Question: I have the following data that I wish to plot in a bar graph in MatLab:
'''
publications = [15 12 35 12 19 14 21 15 7 16 40 28 6 13 16 6 7 22 23 16 45];
bar(publications,0.4)
set(gca,'XTickLabel',{'G1','G2','G3','G4','G5','G6','G7','G8','G9','G10',...
'G11','G12','G14','G16','G17','G18','G19','G20','G21','G22','G23'})
'''
However, when I execute this, I get the following plot:

Obviously the x-label is incorrect here as the first bar should have the x-label 'G1', the second should have 'G2', etc, until we get to the last bar which is supposed to have 'G23'.
If anyone knows how I can fix this, I would really, really appreciate it!
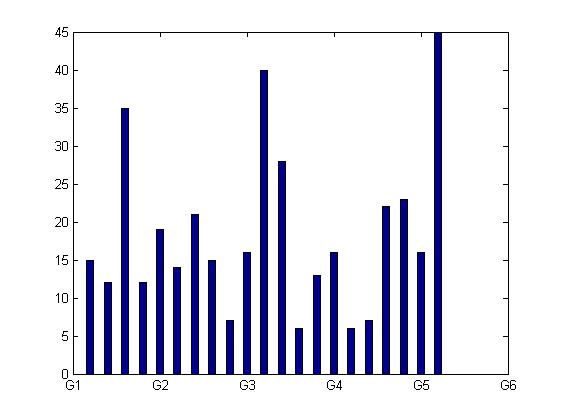
Answer: Add the following line:
'''
set(gca,'XTick',1:numel(publications))
'''
before you set the labels.
Now it depends how big your resulting plot is, because the labels are a little packed.
You may adjust fontsize or Orientation or the gaps between the bars.
Probably the publication names are a little longer so a 90deg rotation is the best and you may find <URL> helpful.
Another suggestion would be to use 'barh' and rotate after print:
'''
publications = [15 12 35 12 19 14 21 15 7 16 40 28 6 13 16 6 7 22 23 16 45];
bh = barh(publications,0.4)
set(gca','XAxisLocation','top')
set(gca,'YTick',1:numel(publications))
set(gca,'YTickLabel',{'G1','G2','G3','G4','G5','G6','G7','G8','G9','G10',...
'G11','G12','G14','G16','G17','G18','G19','G20','G21','G22','G23'})
'''